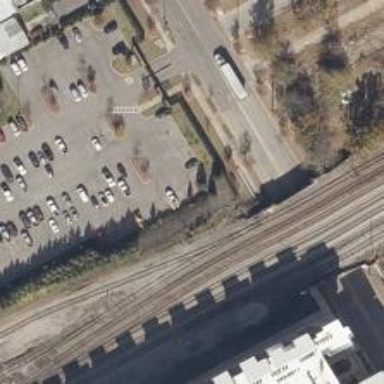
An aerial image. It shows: Railway siding for service.